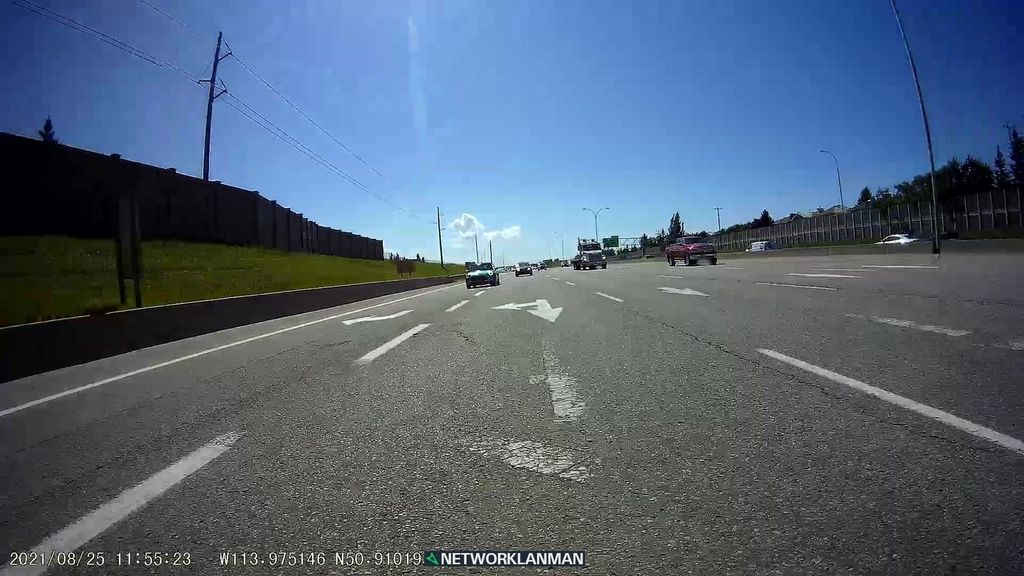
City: calgary